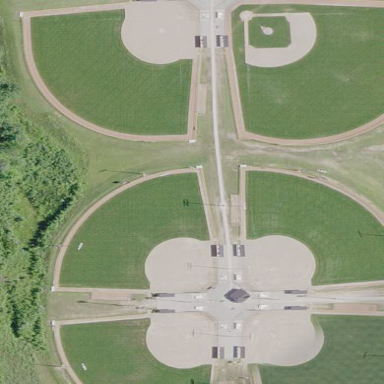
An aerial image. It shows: Baseball pitch for leisure land activities.